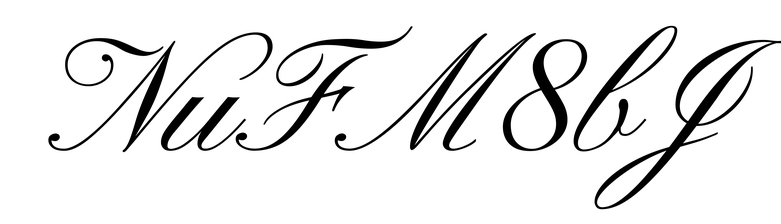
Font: PinyonScript-Regular